Field crop: tomato
Growth stage: 1
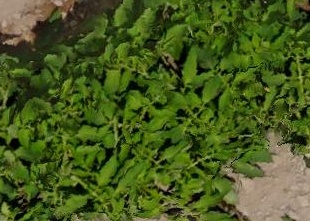
Species: tomato